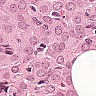
Metastatic tissue present: yes